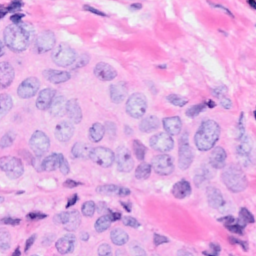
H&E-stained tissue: Breast